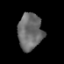
Tissue: prostate
Cell type: T cells
Senescence score: 0.3059
Nuclear area (px): 880
Mean DAPI intensity: 106.941